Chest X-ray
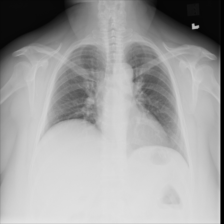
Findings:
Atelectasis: negative
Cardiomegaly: negative
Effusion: negative
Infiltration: negative
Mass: negative
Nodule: negative
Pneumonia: negative
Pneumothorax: negative
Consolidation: negative
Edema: negative
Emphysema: negative
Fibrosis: negative
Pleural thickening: negative
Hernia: negative